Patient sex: M
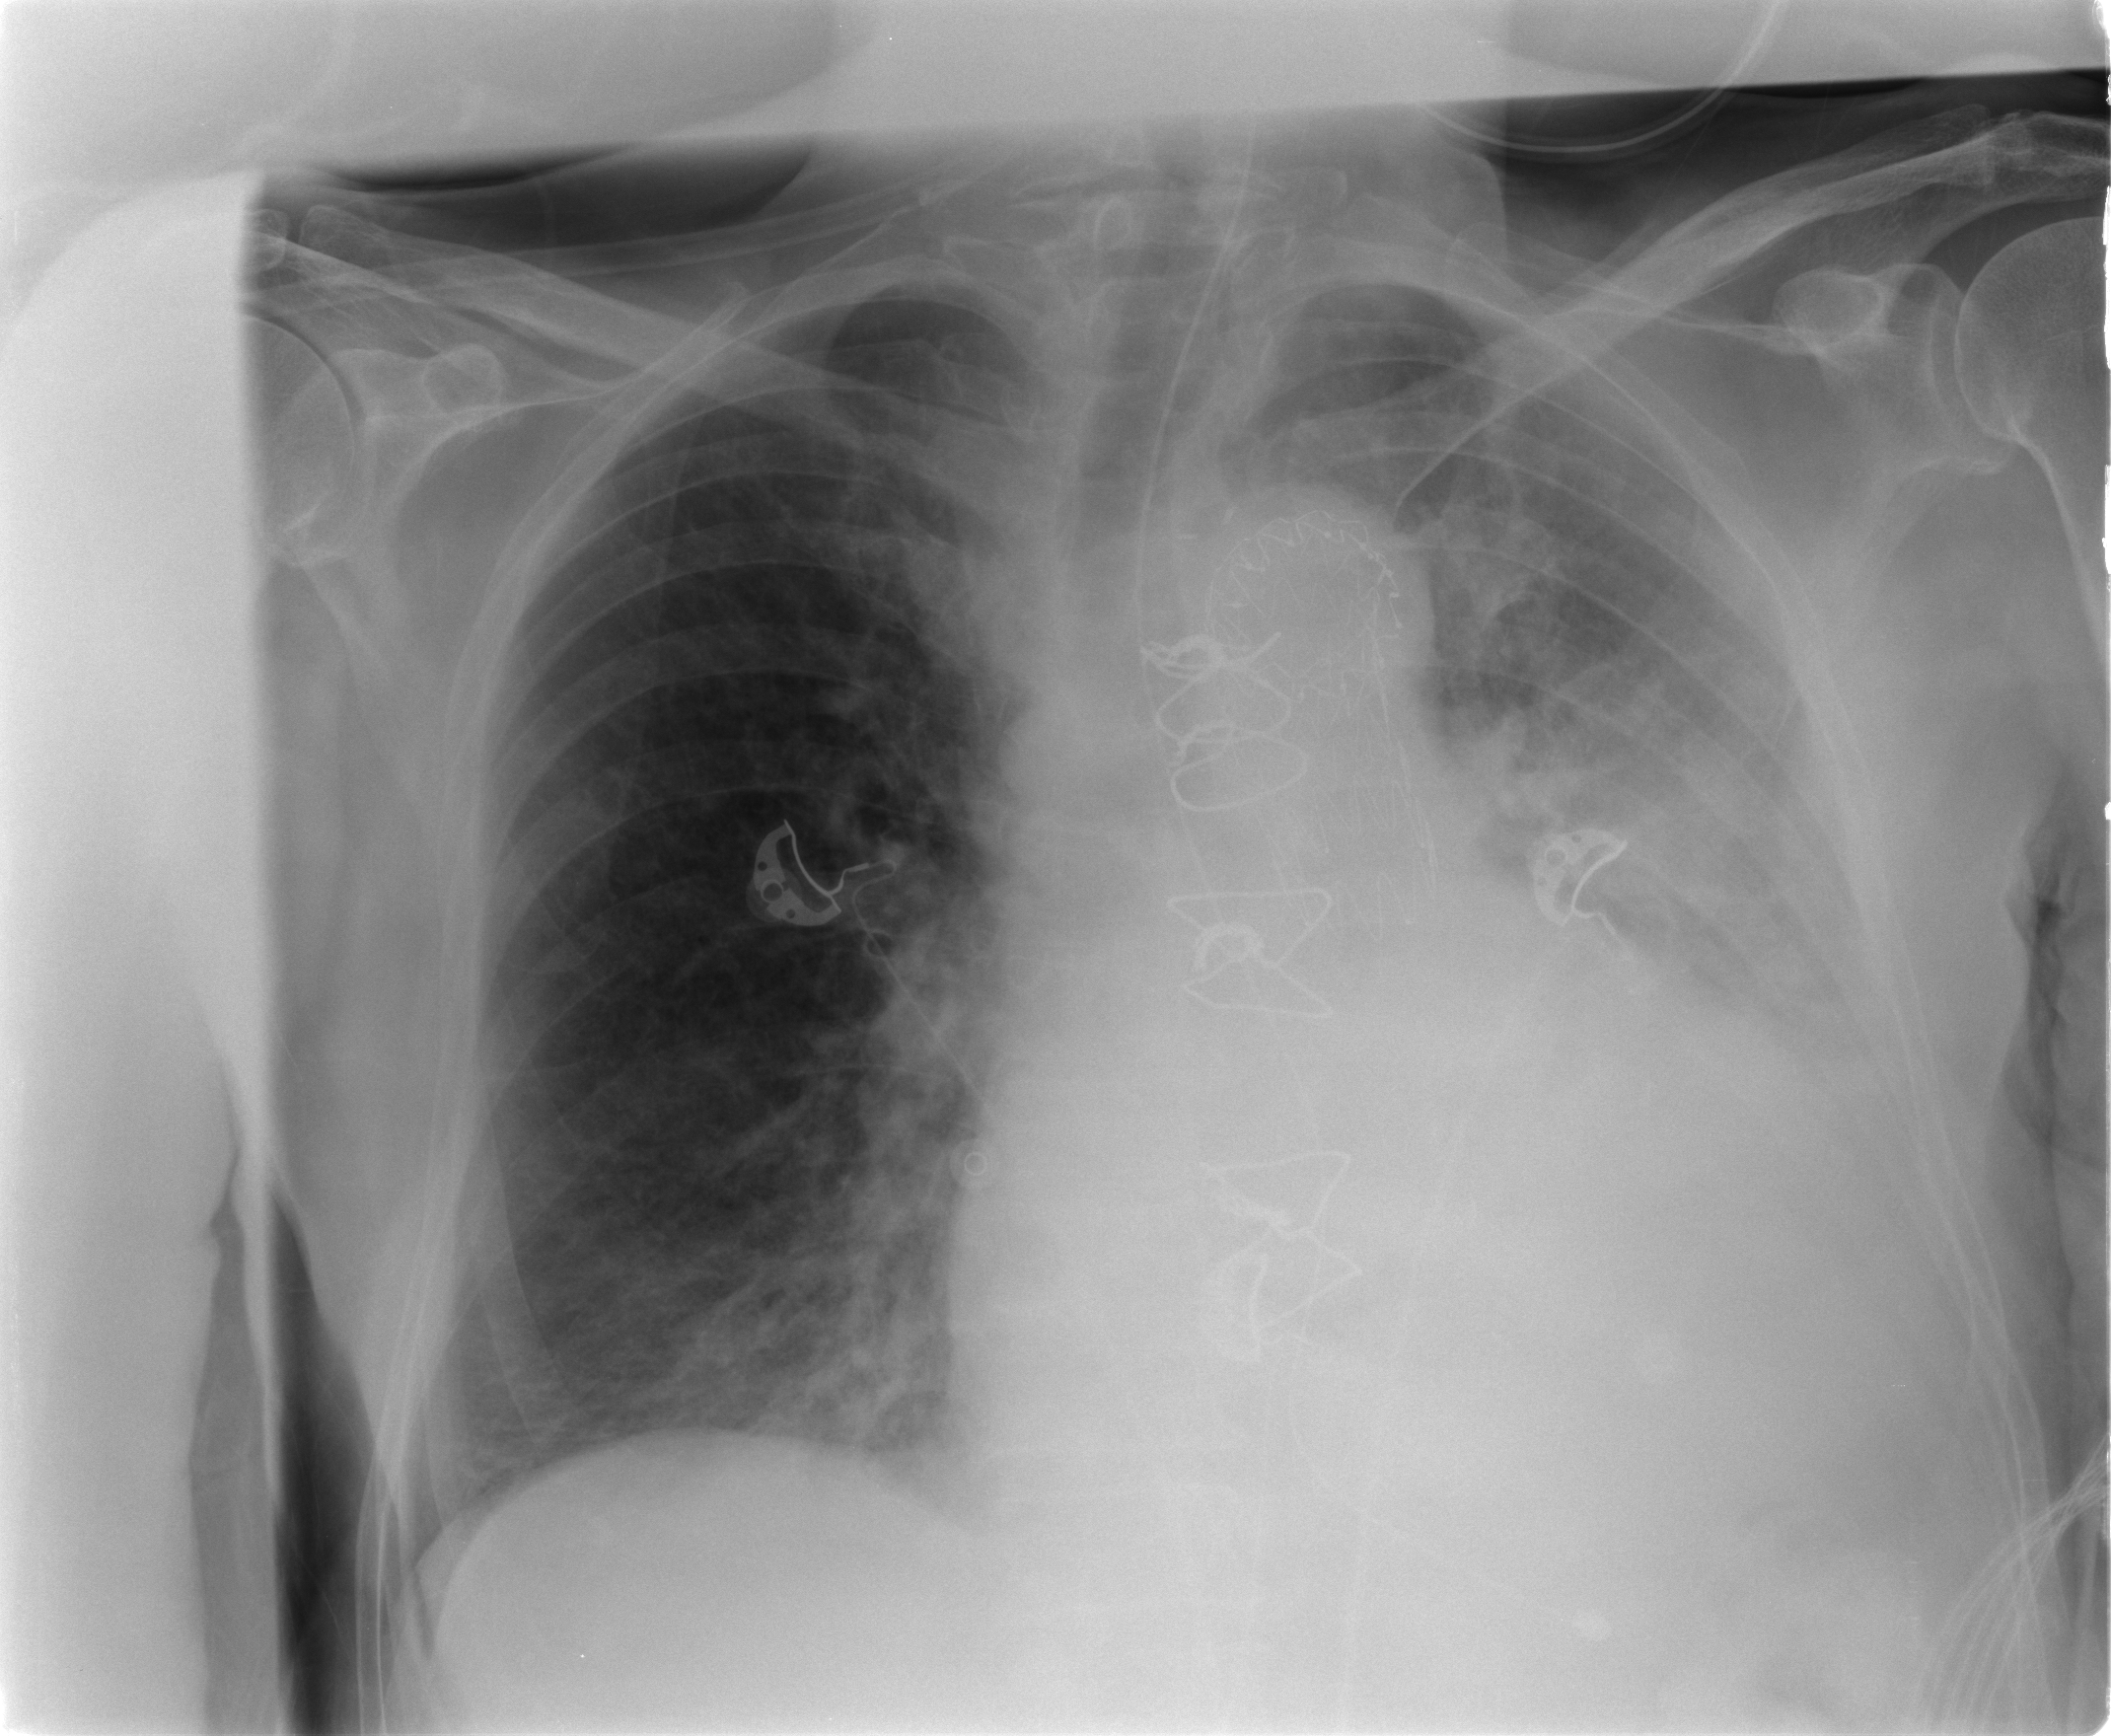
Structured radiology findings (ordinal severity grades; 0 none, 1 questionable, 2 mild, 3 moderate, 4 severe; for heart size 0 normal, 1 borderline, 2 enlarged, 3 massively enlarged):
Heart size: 2
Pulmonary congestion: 1
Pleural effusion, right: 0
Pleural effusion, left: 3
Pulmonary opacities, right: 1
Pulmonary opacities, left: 3
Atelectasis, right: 1
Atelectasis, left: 3